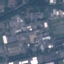
Land use / land cover class: Industrial